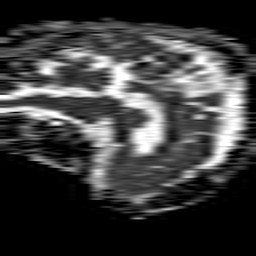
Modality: ADC
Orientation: sagittal
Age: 76
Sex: female
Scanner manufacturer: philips
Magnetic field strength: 1.5 T
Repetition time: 4.6 s
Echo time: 0.08517 s